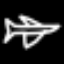
Label: airplane